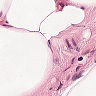
Metastatic tissue present: no